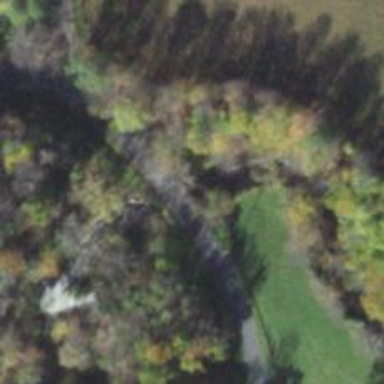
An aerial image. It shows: Culvert tunnel.